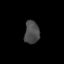
Tissue: lung
Cell type: T cells
Senescence score: 0.1404
Nuclear area (px): 331
Mean DAPI intensity: 74.761